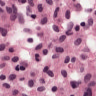
Metastatic tissue present: no